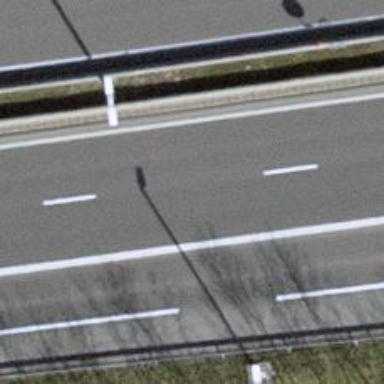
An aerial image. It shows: Asphalt motorway.